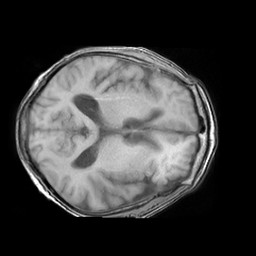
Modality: T1w
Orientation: axial
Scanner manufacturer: philips
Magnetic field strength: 1.5 T
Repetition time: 0.206 s
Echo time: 0.001892 s